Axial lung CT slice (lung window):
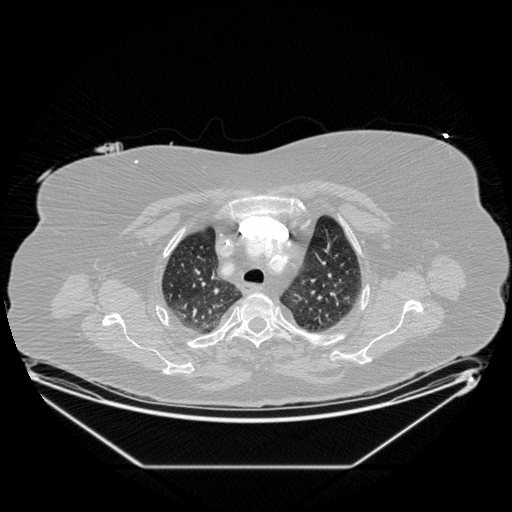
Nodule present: no